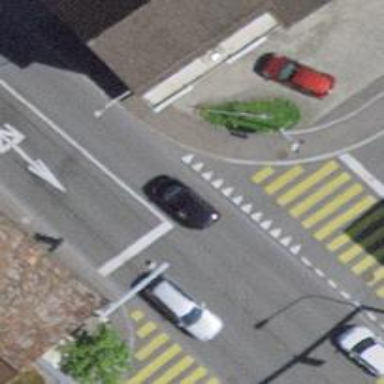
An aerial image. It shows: Road with traffic signals.